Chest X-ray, PA view. Patient: 27 years old, sex F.
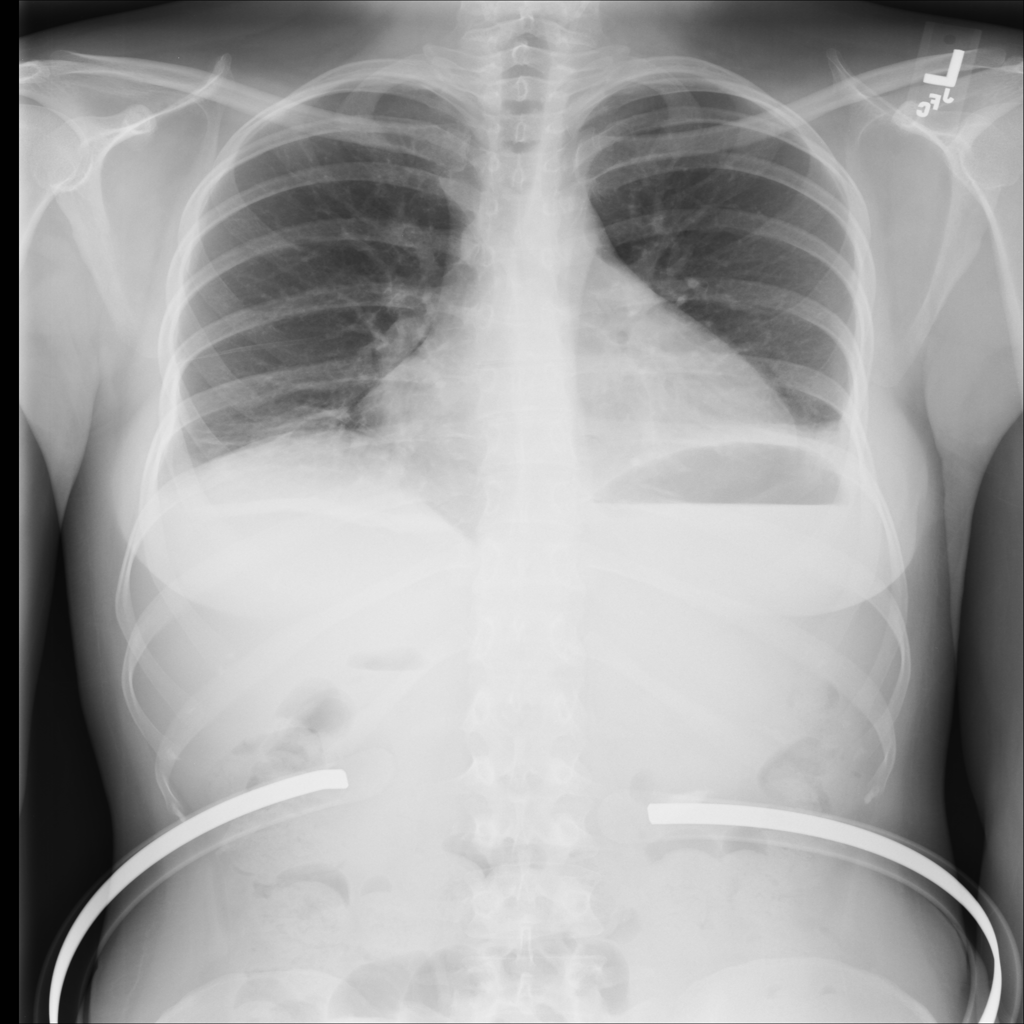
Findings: Atelectasis, Cardiomegaly, Effusion